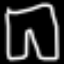
Label: pants